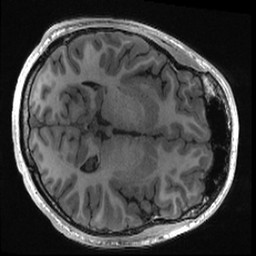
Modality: T1w
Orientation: axial